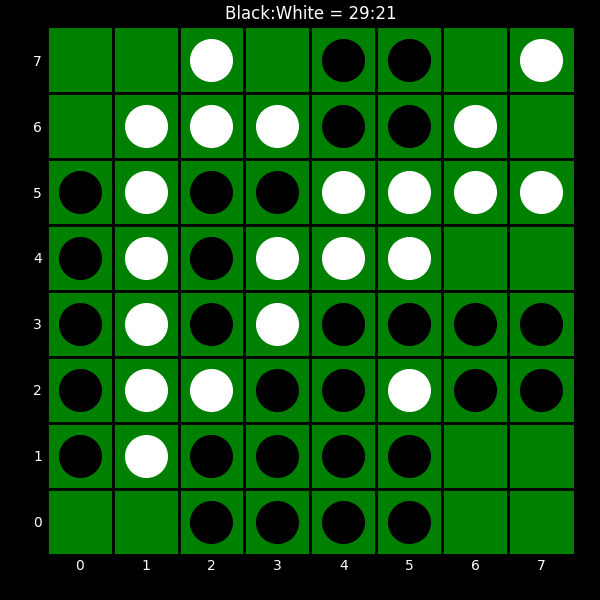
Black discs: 29
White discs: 21